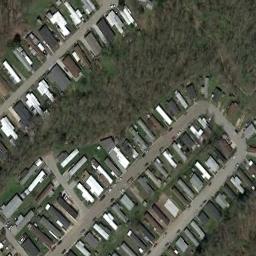
Label: residential